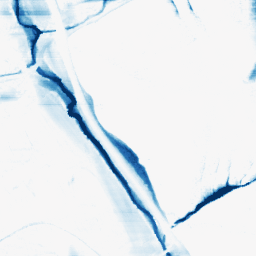
Category: morphological
Decomposition family: morphological_rect
Decomposition parameters: operation: closing
width: 50
height: 5
Upsampling method: lanczos
Upsampling parameters: scale: 4
Upsampling scale: 4